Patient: sex M, age 79
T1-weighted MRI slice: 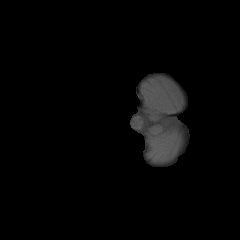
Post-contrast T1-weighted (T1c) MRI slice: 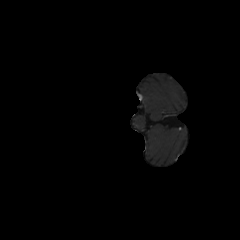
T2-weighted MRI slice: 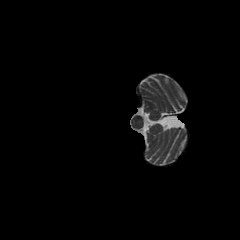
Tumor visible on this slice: no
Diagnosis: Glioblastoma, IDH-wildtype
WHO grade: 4